Interaction volume radius: 10 \u00c5
Interaction volume height: 30 \u00c5
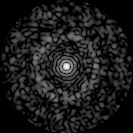
Disorder parameter: 0.8418